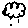
Label: cloud